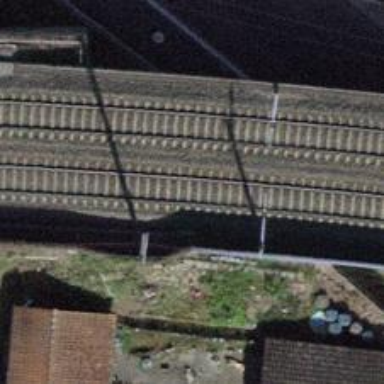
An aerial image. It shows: Railway bridge with electrified tracks and single rail.